Field crop: tomato
Growth stage: 1
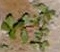
Species: portulaca